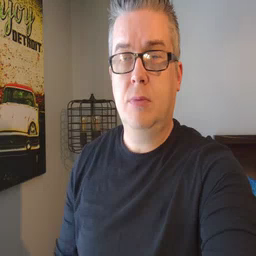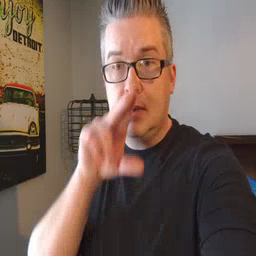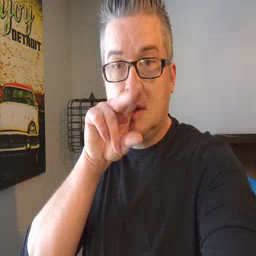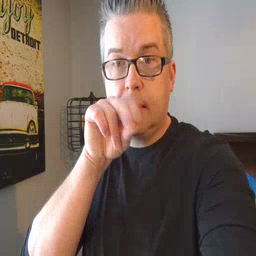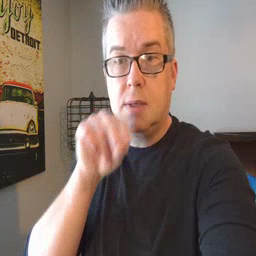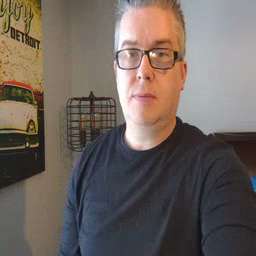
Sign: duck